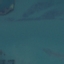
Label: SeaLake